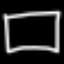
Label: square